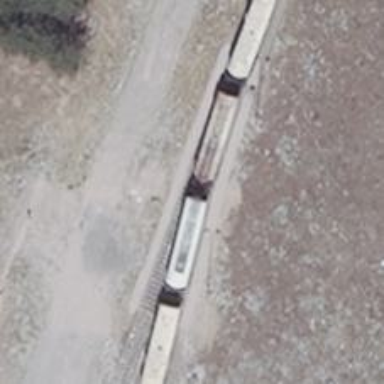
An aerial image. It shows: Railway switch.